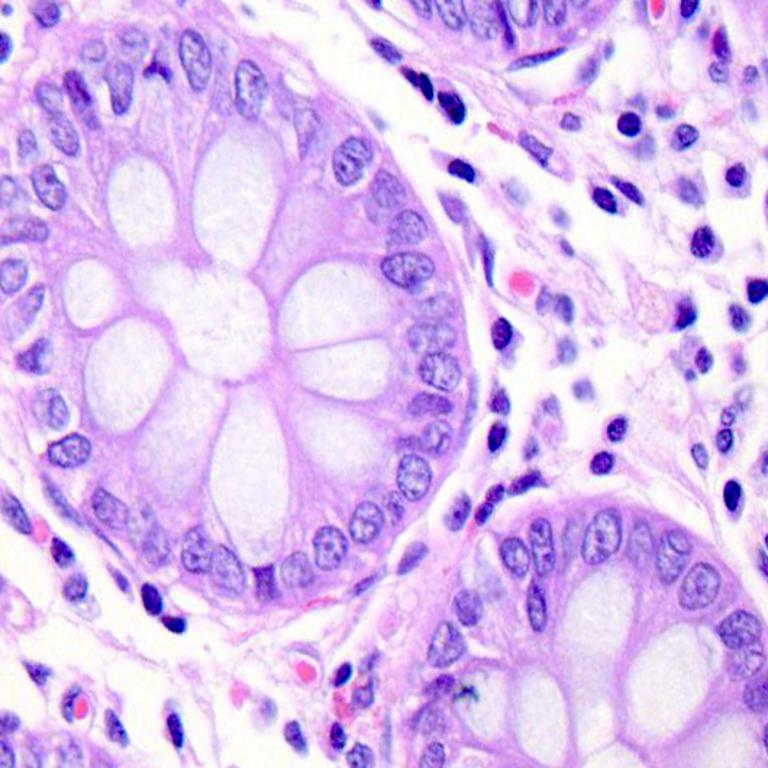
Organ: colon
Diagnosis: benign